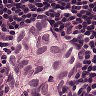
Metastatic tissue present: yes